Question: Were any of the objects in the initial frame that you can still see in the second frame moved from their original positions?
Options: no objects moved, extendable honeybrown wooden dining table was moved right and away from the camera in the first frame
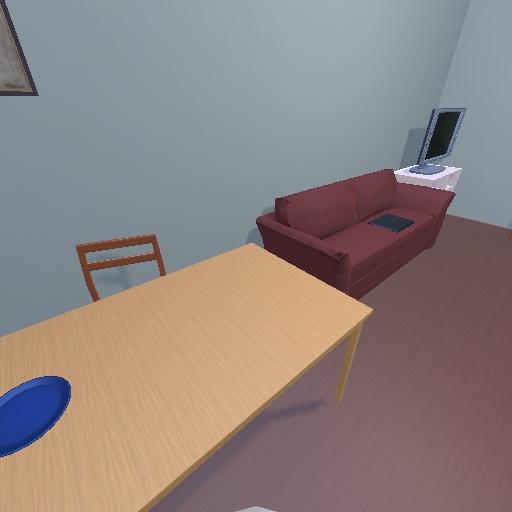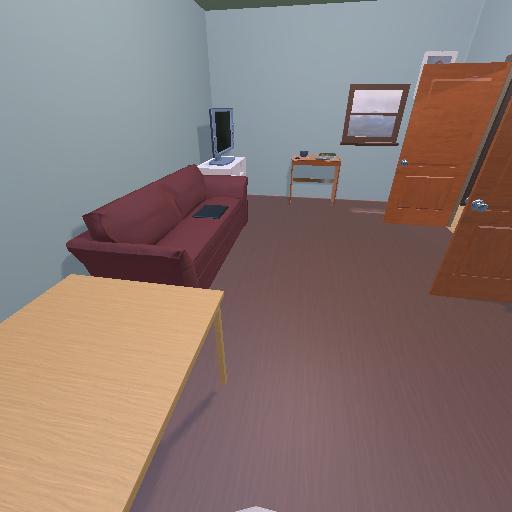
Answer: no objects moved